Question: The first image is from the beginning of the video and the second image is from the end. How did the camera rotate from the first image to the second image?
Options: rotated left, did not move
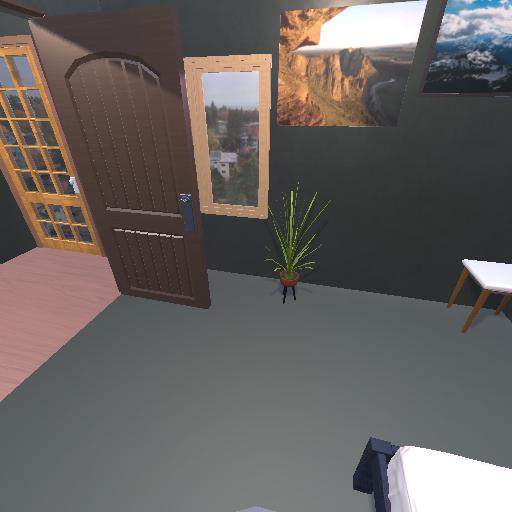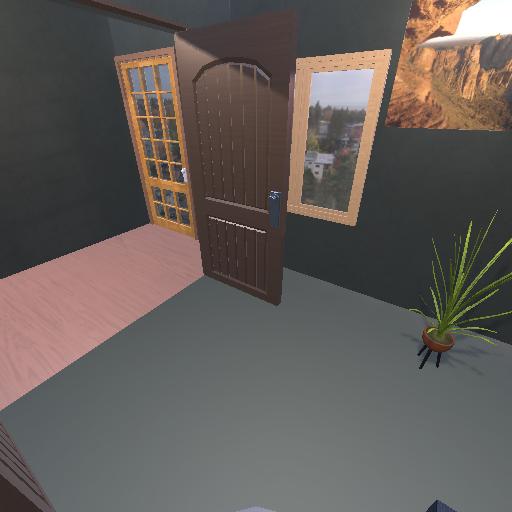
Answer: rotated left